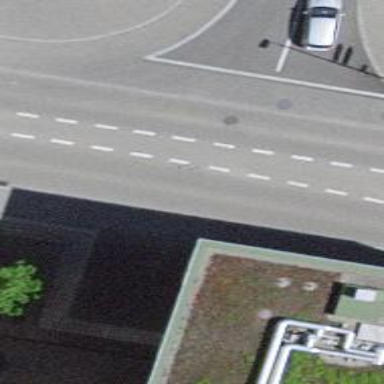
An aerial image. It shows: Road with traffic signals.